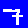
Digit: 7